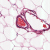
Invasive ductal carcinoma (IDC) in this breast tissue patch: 0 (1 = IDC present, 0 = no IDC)